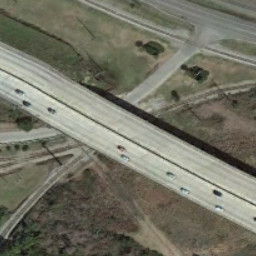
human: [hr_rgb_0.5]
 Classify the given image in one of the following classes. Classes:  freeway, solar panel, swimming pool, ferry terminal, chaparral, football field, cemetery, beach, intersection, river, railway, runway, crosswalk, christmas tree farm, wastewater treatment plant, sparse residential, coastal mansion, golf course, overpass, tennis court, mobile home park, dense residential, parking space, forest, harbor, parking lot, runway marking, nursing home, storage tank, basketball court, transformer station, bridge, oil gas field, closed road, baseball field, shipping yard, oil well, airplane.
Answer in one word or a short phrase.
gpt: overpass